Question: I'm working on an implementation of normal mapping, calculating the tangent vectors via the ASSIMP library.
The normal mapping seems to work perfectly on objects that have a model matrix close to the identity matrix. As long as I start translating and scaling, my lighting seems off. As you can see in the picture the normal mapping works perfectly on the container cube, but the lighting fails on the large floor (direction of the specular light should be towards the player, not towards the container).

I get the feeling it somehow has something to do with the position of the light (currently traversing from x = -10 to x = 10 over time) not properly being included in the calculations as long as I start changing the model matrix (via translations/scaling). I'm posting all the relevant code and hope you guys can somehow see something I'm missing since I've been staring at my code for days.
'''
#version 330
layout(location = 0) in vec3 position;
layout(location = 1) in vec3 normal;
layout(location = 2) in vec3 tangent;
layout(location = 3) in vec3 color;
layout(location = 4) in vec2 texCoord;
// fragment pass through
out vec3 Position;
out vec3 Normal;
out vec3 Tangent;
out vec3 Color;
out vec2 TexCoord;
out vec3 TangentSurface2Light;
out vec3 TangentSurface2View;
uniform vec3 lightPos;
// vertex transformation
uniform mat4 model;
uniform mat4 view;
uniform mat4 projection;
void main()
{
mat3 normalMatrix = transpose(mat3(inverse(view * model)));
Position = vec3((view * model) * vec4(position, 1.0));
Normal = normalMatrix * normal;
Tangent = tangent;
Color = color;
TexCoord = texCoord;
gl_Position = projection * view * model * vec4(position, 1.0);
vec3 light = vec3(view * vec4(lightPos, 1.0));
vec3 n = normalize(normalMatrix * normal);
vec3 t = normalize(normalMatrix * tangent);
vec3 b = cross(n, t);
mat3 mat = mat3(t.x, b.x ,n.x, t.y, b.y ,n.y, t.z, b.z ,n.z);
vec3 vector = normalize(light - Position);
TangentSurface2Light = mat * vector;
vector = normalize(-Position);
TangentSurface2View = mat * vector;
}
'''
'''
#version 330
in vec3 Position;
in vec3 Normal;
in vec3 Tangent;
in vec3 Color;
in vec2 TexCoord;
in vec3 TangentSurface2Light;
in vec3 TangentSurface2View;
out vec4 outColor;
uniform vec3 lightPos;
uniform mat4 view;
uniform sampler2D texture0;
uniform sampler2D texture_normal; // normal
uniform float repeatFactor = 1;
void main()
{
vec4 texColor = texture(texture0, TexCoord * repeatFactor);
vec3 light = vec3(view * vec4(lightPos, 1.0));
float dist = length(light - Position);
float att = 1.0 / (1.0 + 0.01 * dist + 0.001 * dist * dist);
// Ambient
vec4 ambient = vec4(0.2);
// Diffuse
vec3 surface2light = normalize(TangentSurface2Light);
vec3 norm = normalize(texture(texture_normal, TexCoord * repeatFactor).xyz * 2.0 - 1.0);
float contribution = max(dot(norm, surface2light), 0.0);
vec4 diffuse = contribution * vec4(0.8);
// Specular
vec3 surf2view = normalize(TangentSurface2View);
vec3 reflection = reflect(-surface2light, norm); // reflection vector
float specContribution = pow(max(dot(surf2view, reflection), 0.0), 32);
vec4 specular = vec4(0.6) * specContribution;
outColor = (ambient + (diffuse * att)+ (specular * pow(att, 3))) * texColor;
}
'''
'''
void Render()
{
...
glm::mat4 view, projection; // Model will be done via MatrixStack
view = glm::lookAt(position, position + direction, up); // cam pos, look at (eye pos), up vec
projection = glm::perspective(45.0f, (float)width/(float)height, 0.1f, 1000.0f);
glUniformMatrix4fv(glGetUniformLocation(basicShader.shaderProgram, "view"), 1, GL_FALSE, glm::value_ptr(view));
glUniformMatrix4fv(glGetUniformLocation(basicShader.shaderProgram, "projection"), 1, GL_FALSE, glm::value_ptr(projection));
// Lighting
lightPos.x = 0.0 + sin(time / 125) * 10;
glUniform3f(glGetUniformLocation(basicShader.shaderProgram, "lightPos"), lightPos.x, lightPos.y, lightPos.z);
// Objects (use bump mapping on this cube)
bumpShader.Use();
glUniformMatrix4fv(glGetUniformLocation(bumpShader.shaderProgram, "view"), 1, GL_FALSE, glm::value_ptr(view));
glUniformMatrix4fv(glGetUniformLocation(bumpShader.shaderProgram, "projection"), 1, GL_FALSE, glm::value_ptr(projection));
glUniform3f(glGetUniformLocation(bumpShader.shaderProgram, "lightPos"), lightPos.x, lightPos.y, lightPos.z);
MatrixStack::LoadIdentity();
MatrixStack::Scale(2);
MatrixStack::ToShader(glGetUniformLocation(bumpShader.shaderProgram, "model"));
glActiveTexture(GL_TEXTURE0);
glBindTexture(GL_TEXTURE_2D, resources.GetTexture("container"));
glUniform1i(glGetUniformLocation(bumpShader.shaderProgram, "img"), 0);
glActiveTexture(GL_TEXTURE1); // Normal map
glBindTexture(GL_TEXTURE_2D, resources.GetTexture("container_normal"));
glUniform1i(glGetUniformLocation(bumpShader.shaderProgram, "normalMap"), 1);
glUniform1f(glGetUniformLocation(bumpShader.shaderProgram, "repeatFactor"), 1);
cubeNormal.Draw();
MatrixStack::LoadIdentity();
MatrixStack::Translate(glm::vec3(0.0f, -22.0f, 0.0f));
MatrixStack::Scale(glm::vec3(200.0f, 20.0f, 200.0f));
MatrixStack::ToShader(glGetUniformLocation(bumpShader.shaderProgram, "model"));
glActiveTexture(GL_TEXTURE0);
glBindTexture(GL_TEXTURE_2D, resources.GetTexture("floor"));
glActiveTexture(GL_TEXTURE1); // Normal map
glBindTexture(GL_TEXTURE_2D, resources.GetTexture("floor_normal"));
glUniform1f(glGetUniformLocation(bumpShader.shaderProgram, "repeatFactor"), 100);
cubeNormal.Draw();
MatrixStack::LoadIdentity();
glActiveTexture(GL_TEXTURE0);
...
}
'''
I now loaded my objects using the ASSIMP library with the 'aiProcess_CalcTangentSpace' flag enabled and changed my shaders accordingly to adapt to the new changes. Since ASSIMP now automatically calculates the correct tangent vectors I should have valid tangent vectors and my problem should be solved (as noted by Nicol Bolas), but I still have the same issue with the specular lighting acting strange and the diffuse lighting not really showing up. I guess there is still something else that is not working correctly. I unmarked your answer as the correct answer Nicol Bolas (for now) and updated my code accordingly since there is still something I'm missing.
It probably has something to do with translating. As soon as I add a translate (-22.0f in y direction) to the Model matrix it reacts with strange lighting. As long as the floor (which is actually a cube) has no translation the lighting looks fine.
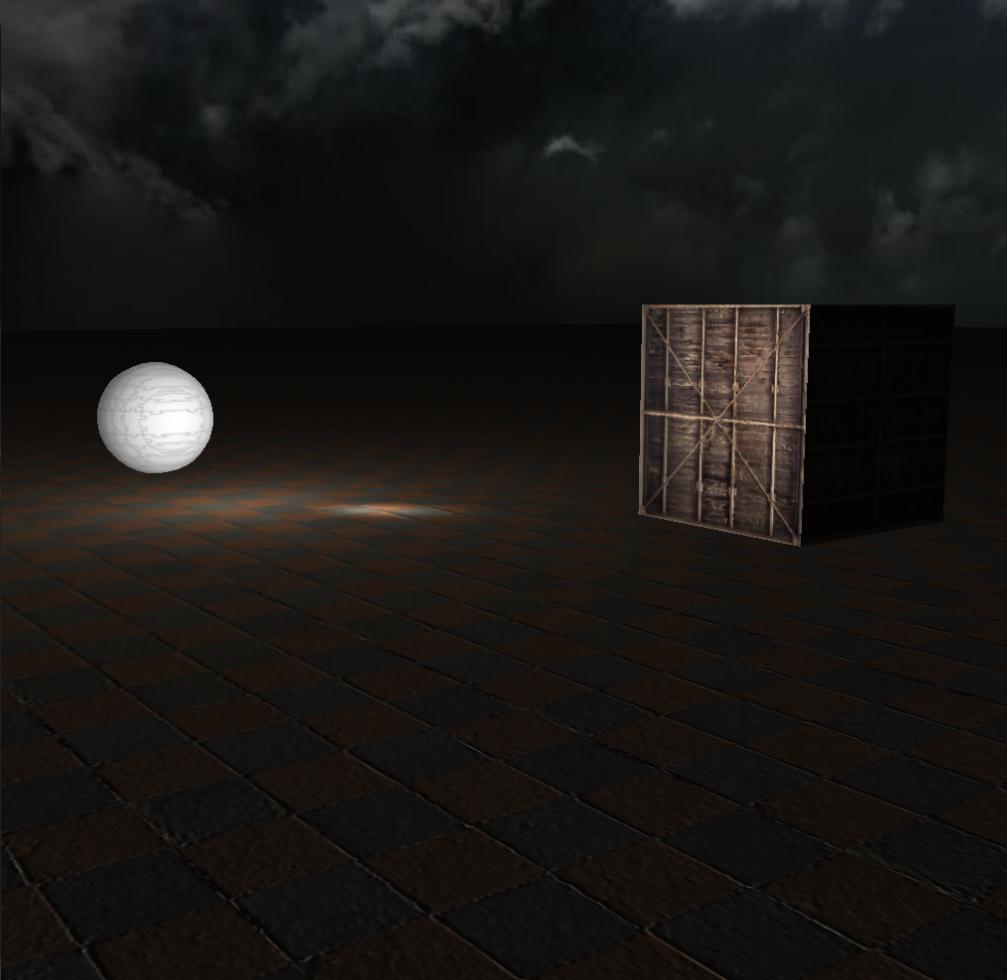
Answer: > calculating the tangent vectors in the vertex shader
Well there's your problem. That's not possible for an arbitrary surface.
The tangent and bitangent are not arbitrary vectors that are perpendicular to one another. They are model-space direction vectors that point in the direction of the texture coordinates. The tangent points in the direction of the S texture coordinate, and the bitangent points in the direction of the T texture coordinate (or U and V for the tex coords, if you prefer).
This effectively computes the orientation of the texture relative to each vertex on the surface. You need this orientation, because the way the texture is mapped to the surface matters when you want to make sense of a tangent-space vector.
Remember: tangent-space is the space perpendicular to a surface. But you need to know how that surface is mapped to the object in order to know where "up" is, for example. Take a square surface. You could map a texture so that the +Y part of the square is oriented along the +T direction of the texture. Or it could be along the +X of the square. You could even map it so that the texture is distorted, or rotated at an arbitrary angle.
The tangent and bitangent vectors are intended to correct for this mapping. They point in the S and T directions in model space. So, combined with the normal, they form a transformation matrix to transform from tangent-space into whatever space the 3 vectors are in (you generally transform the NBT to camera space or whatever space you use for lighting before using them).
You compute them by just taking the normal and crossing it with some arbitrary vector. That produces a perpendicular normal, but not the one.
In order to correctly compute the tangent/bitangent, you need access to more than one vertex. You need to be able to see how the texture coordinates change over the surface of the mesh, which is how you compute the S and T directions relative to the mesh.
Vertex shaders cannot access more than one vertex. Geometry shaders can't (generally) access enough vertices to do this either. Compute the tangent/bitangent off-line on the CPU.